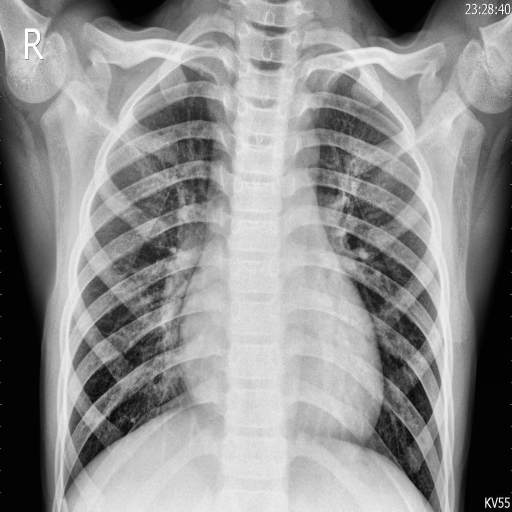
Finding: NORMAL